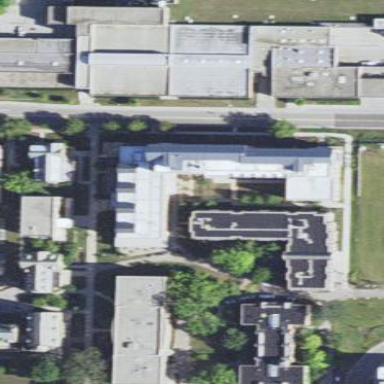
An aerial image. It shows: Dormitory building.